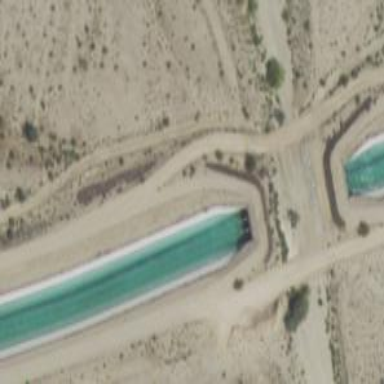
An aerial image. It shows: Culvert tunnel carrying water for canal.